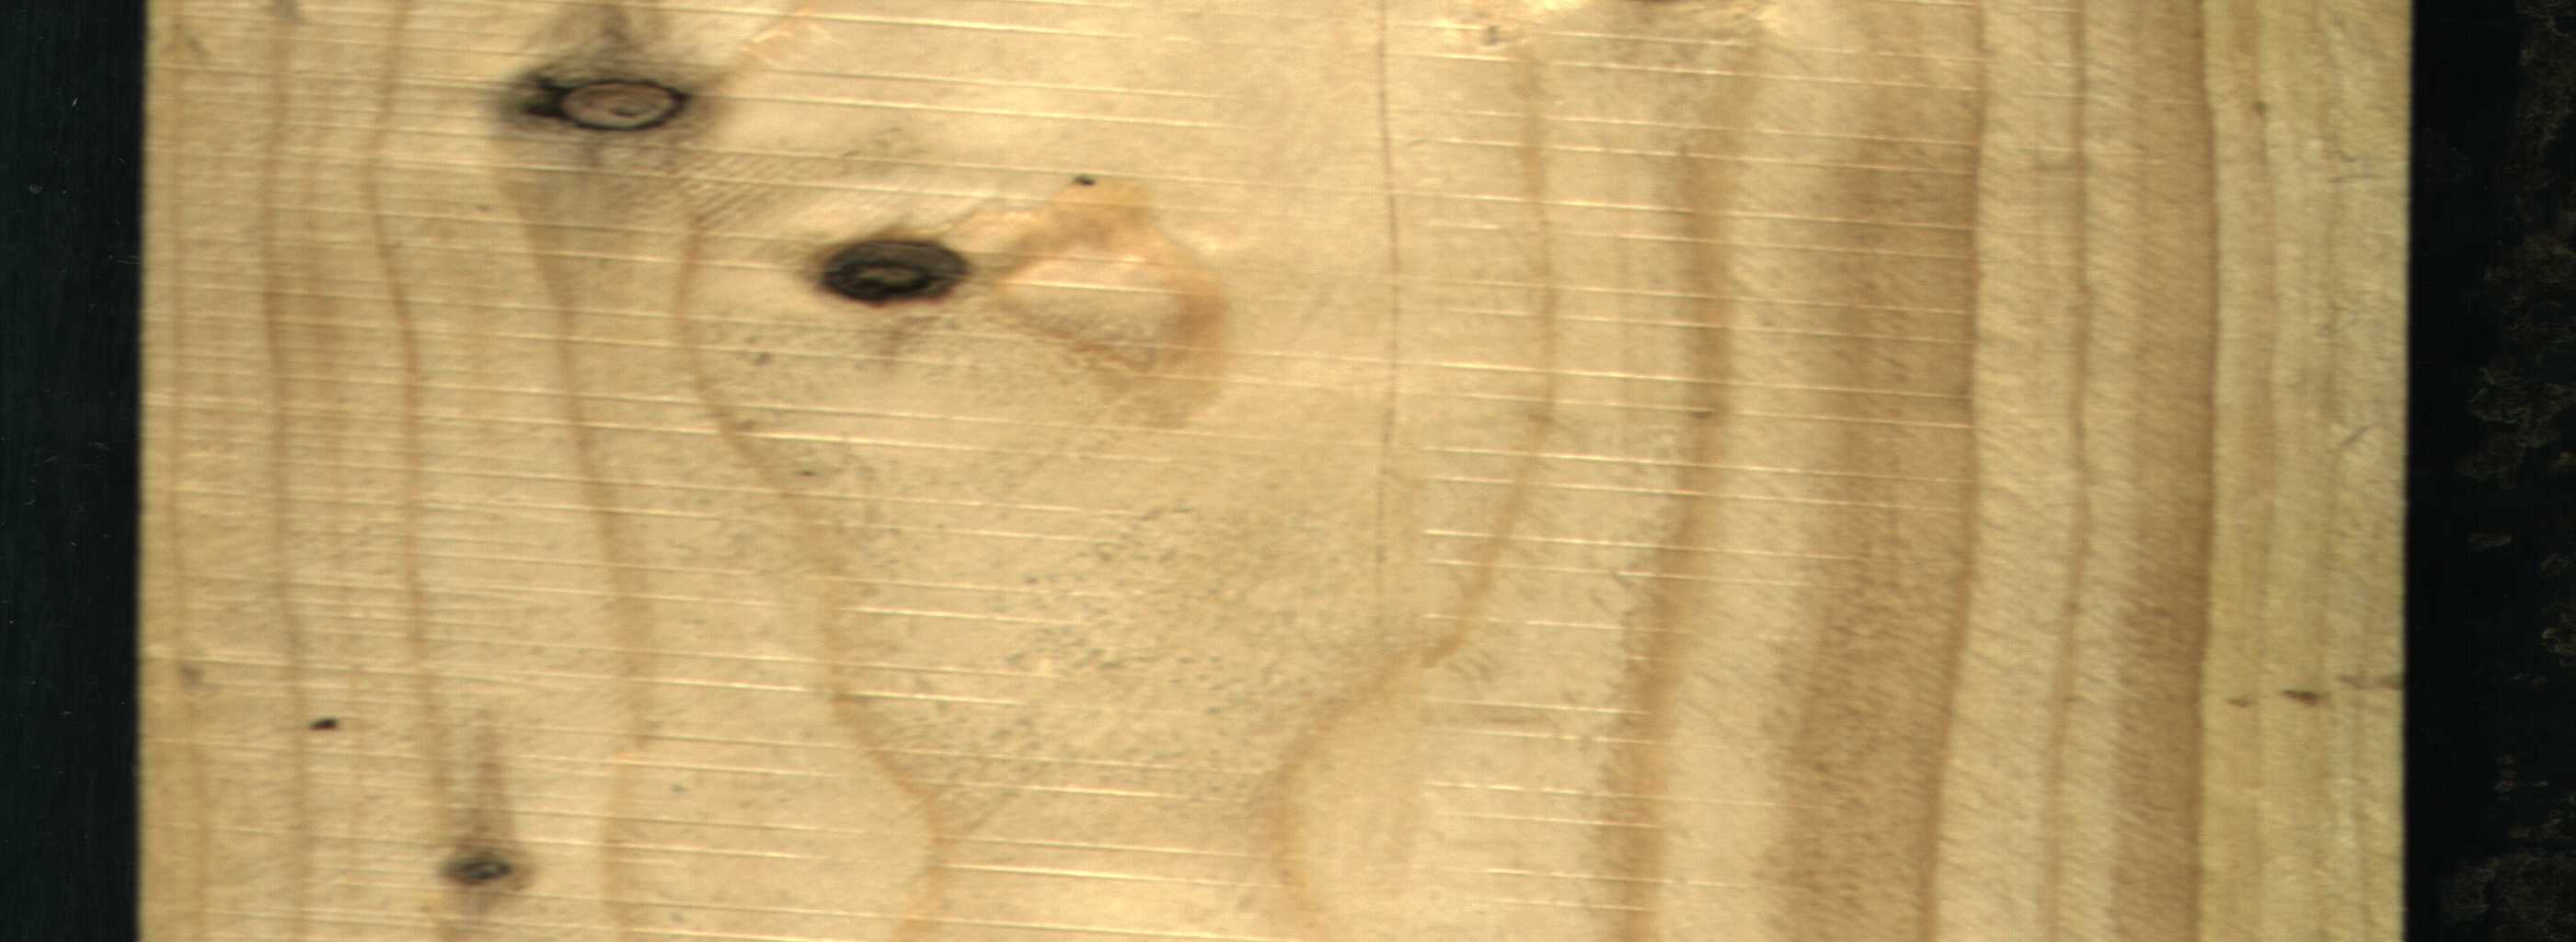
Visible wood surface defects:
Dead_Knot
Dead_Knot
Live_Knot